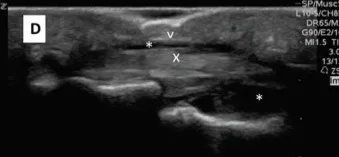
D. Sagittal dorsal ultrasound image of the affected digit demonstrating synovial fluid collection above and below the tendon was illustrated. Index: "x" identifies the tendon. "^' identifies the tendon sheath. "*" Identifies the tendon sheath fluid.
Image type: radiology (ultrasound)